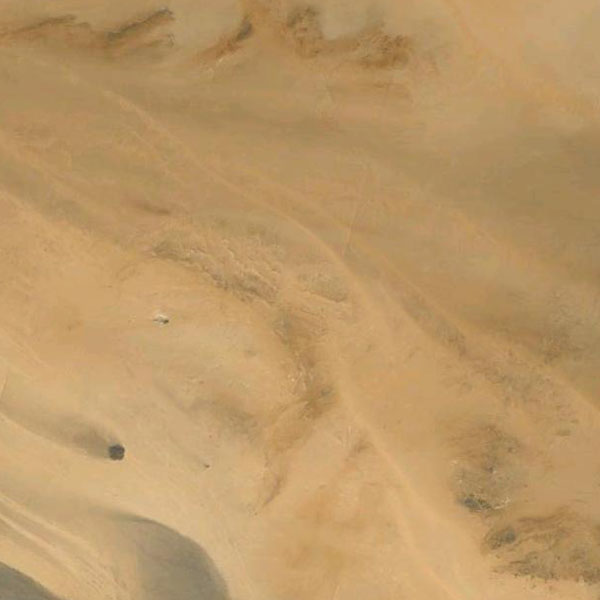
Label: Desert